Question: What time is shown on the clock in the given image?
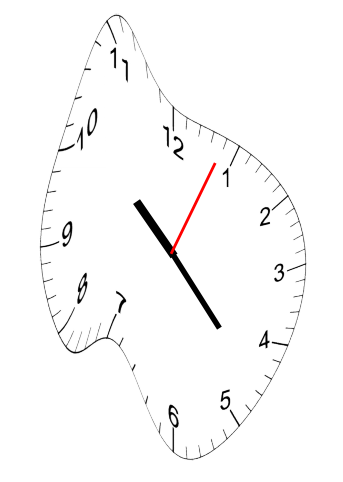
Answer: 10:23:04